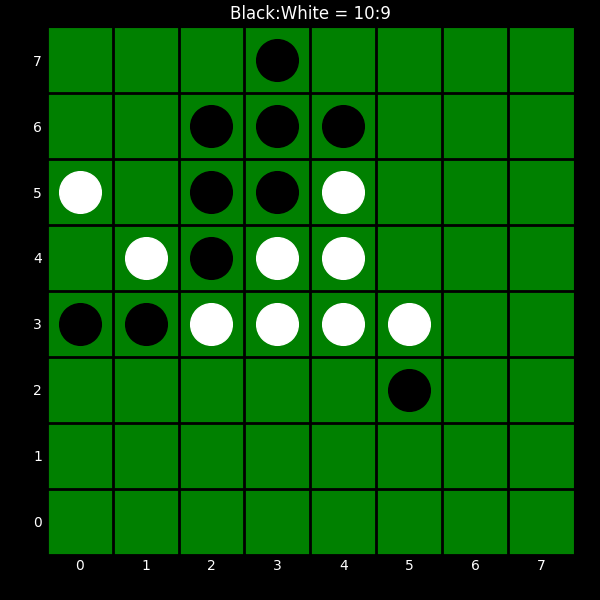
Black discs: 10
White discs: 9